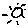
Label: sun